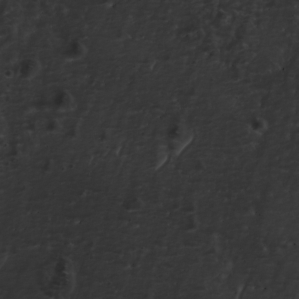
Label: non_frost